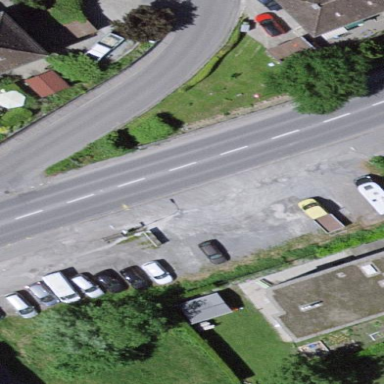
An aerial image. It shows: Parking area.